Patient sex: M
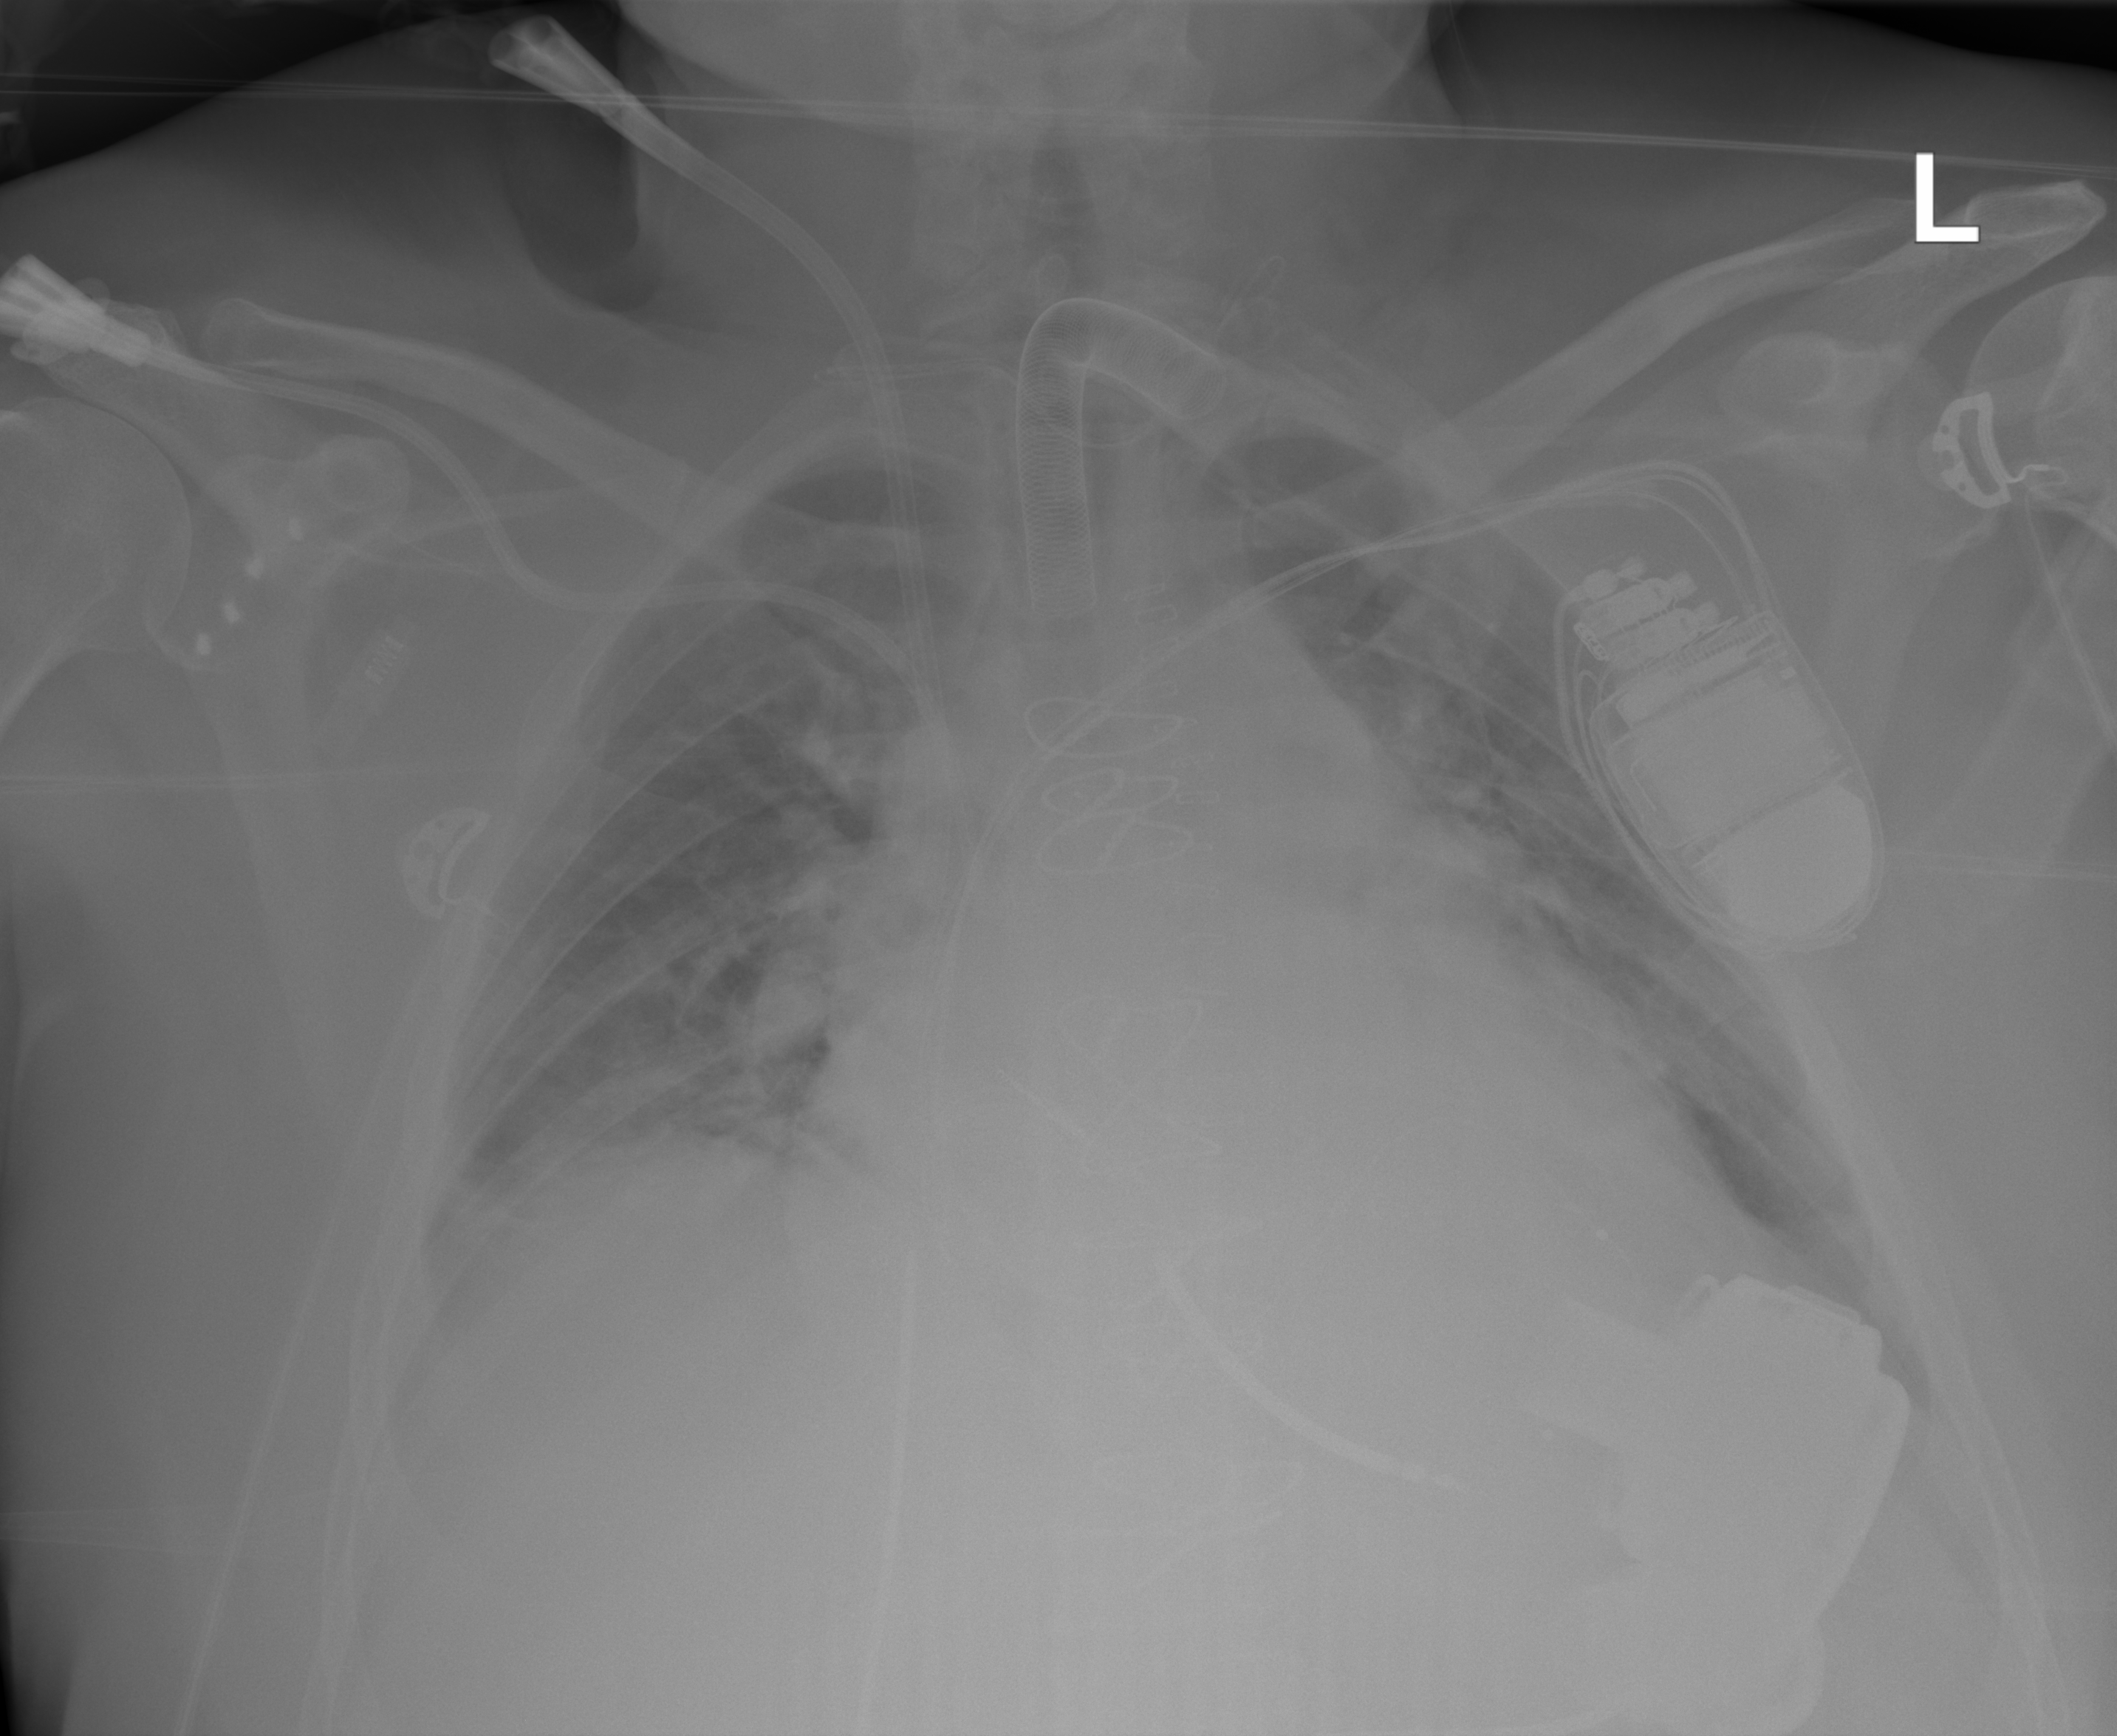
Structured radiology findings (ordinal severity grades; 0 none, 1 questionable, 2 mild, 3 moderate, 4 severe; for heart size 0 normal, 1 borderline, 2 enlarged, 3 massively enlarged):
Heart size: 2
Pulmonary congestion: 2
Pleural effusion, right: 0
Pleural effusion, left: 0
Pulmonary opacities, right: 0
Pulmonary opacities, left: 0
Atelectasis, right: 2
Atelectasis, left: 2